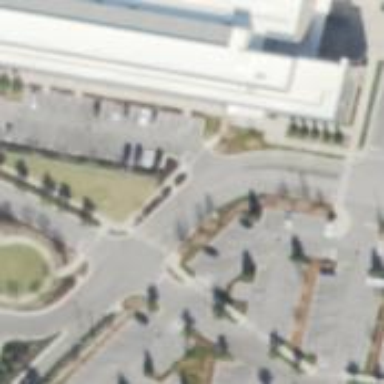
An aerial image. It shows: Parking space.